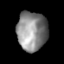
Tissue: lung
Cell type: Epithelial cells
Senescence score: 0.2377
Nuclear area (px): 1156
Mean DAPI intensity: 138.322